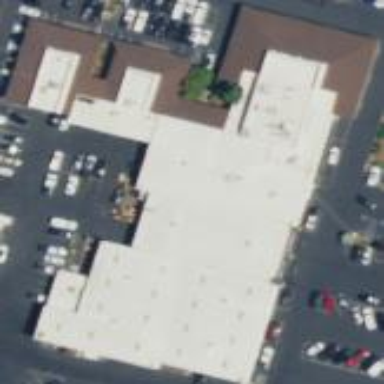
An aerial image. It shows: Car shop building.